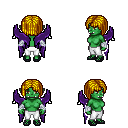
a pixel art fantasy rpg character, female body template, orc, green skin, purple wings, white pants, blonde pageboy hairstyle, white cloth bandages, ghillies, four views (front, back, left, right), 2x2 character sprite sheet, small pixel art, hard edges, no anti-aliasing